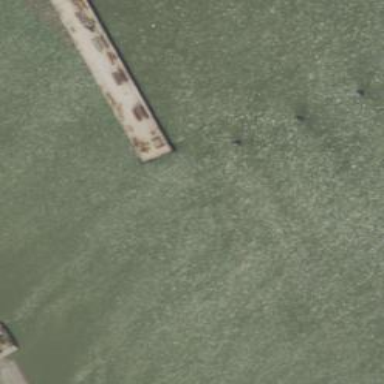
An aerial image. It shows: Man-made pier.